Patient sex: F
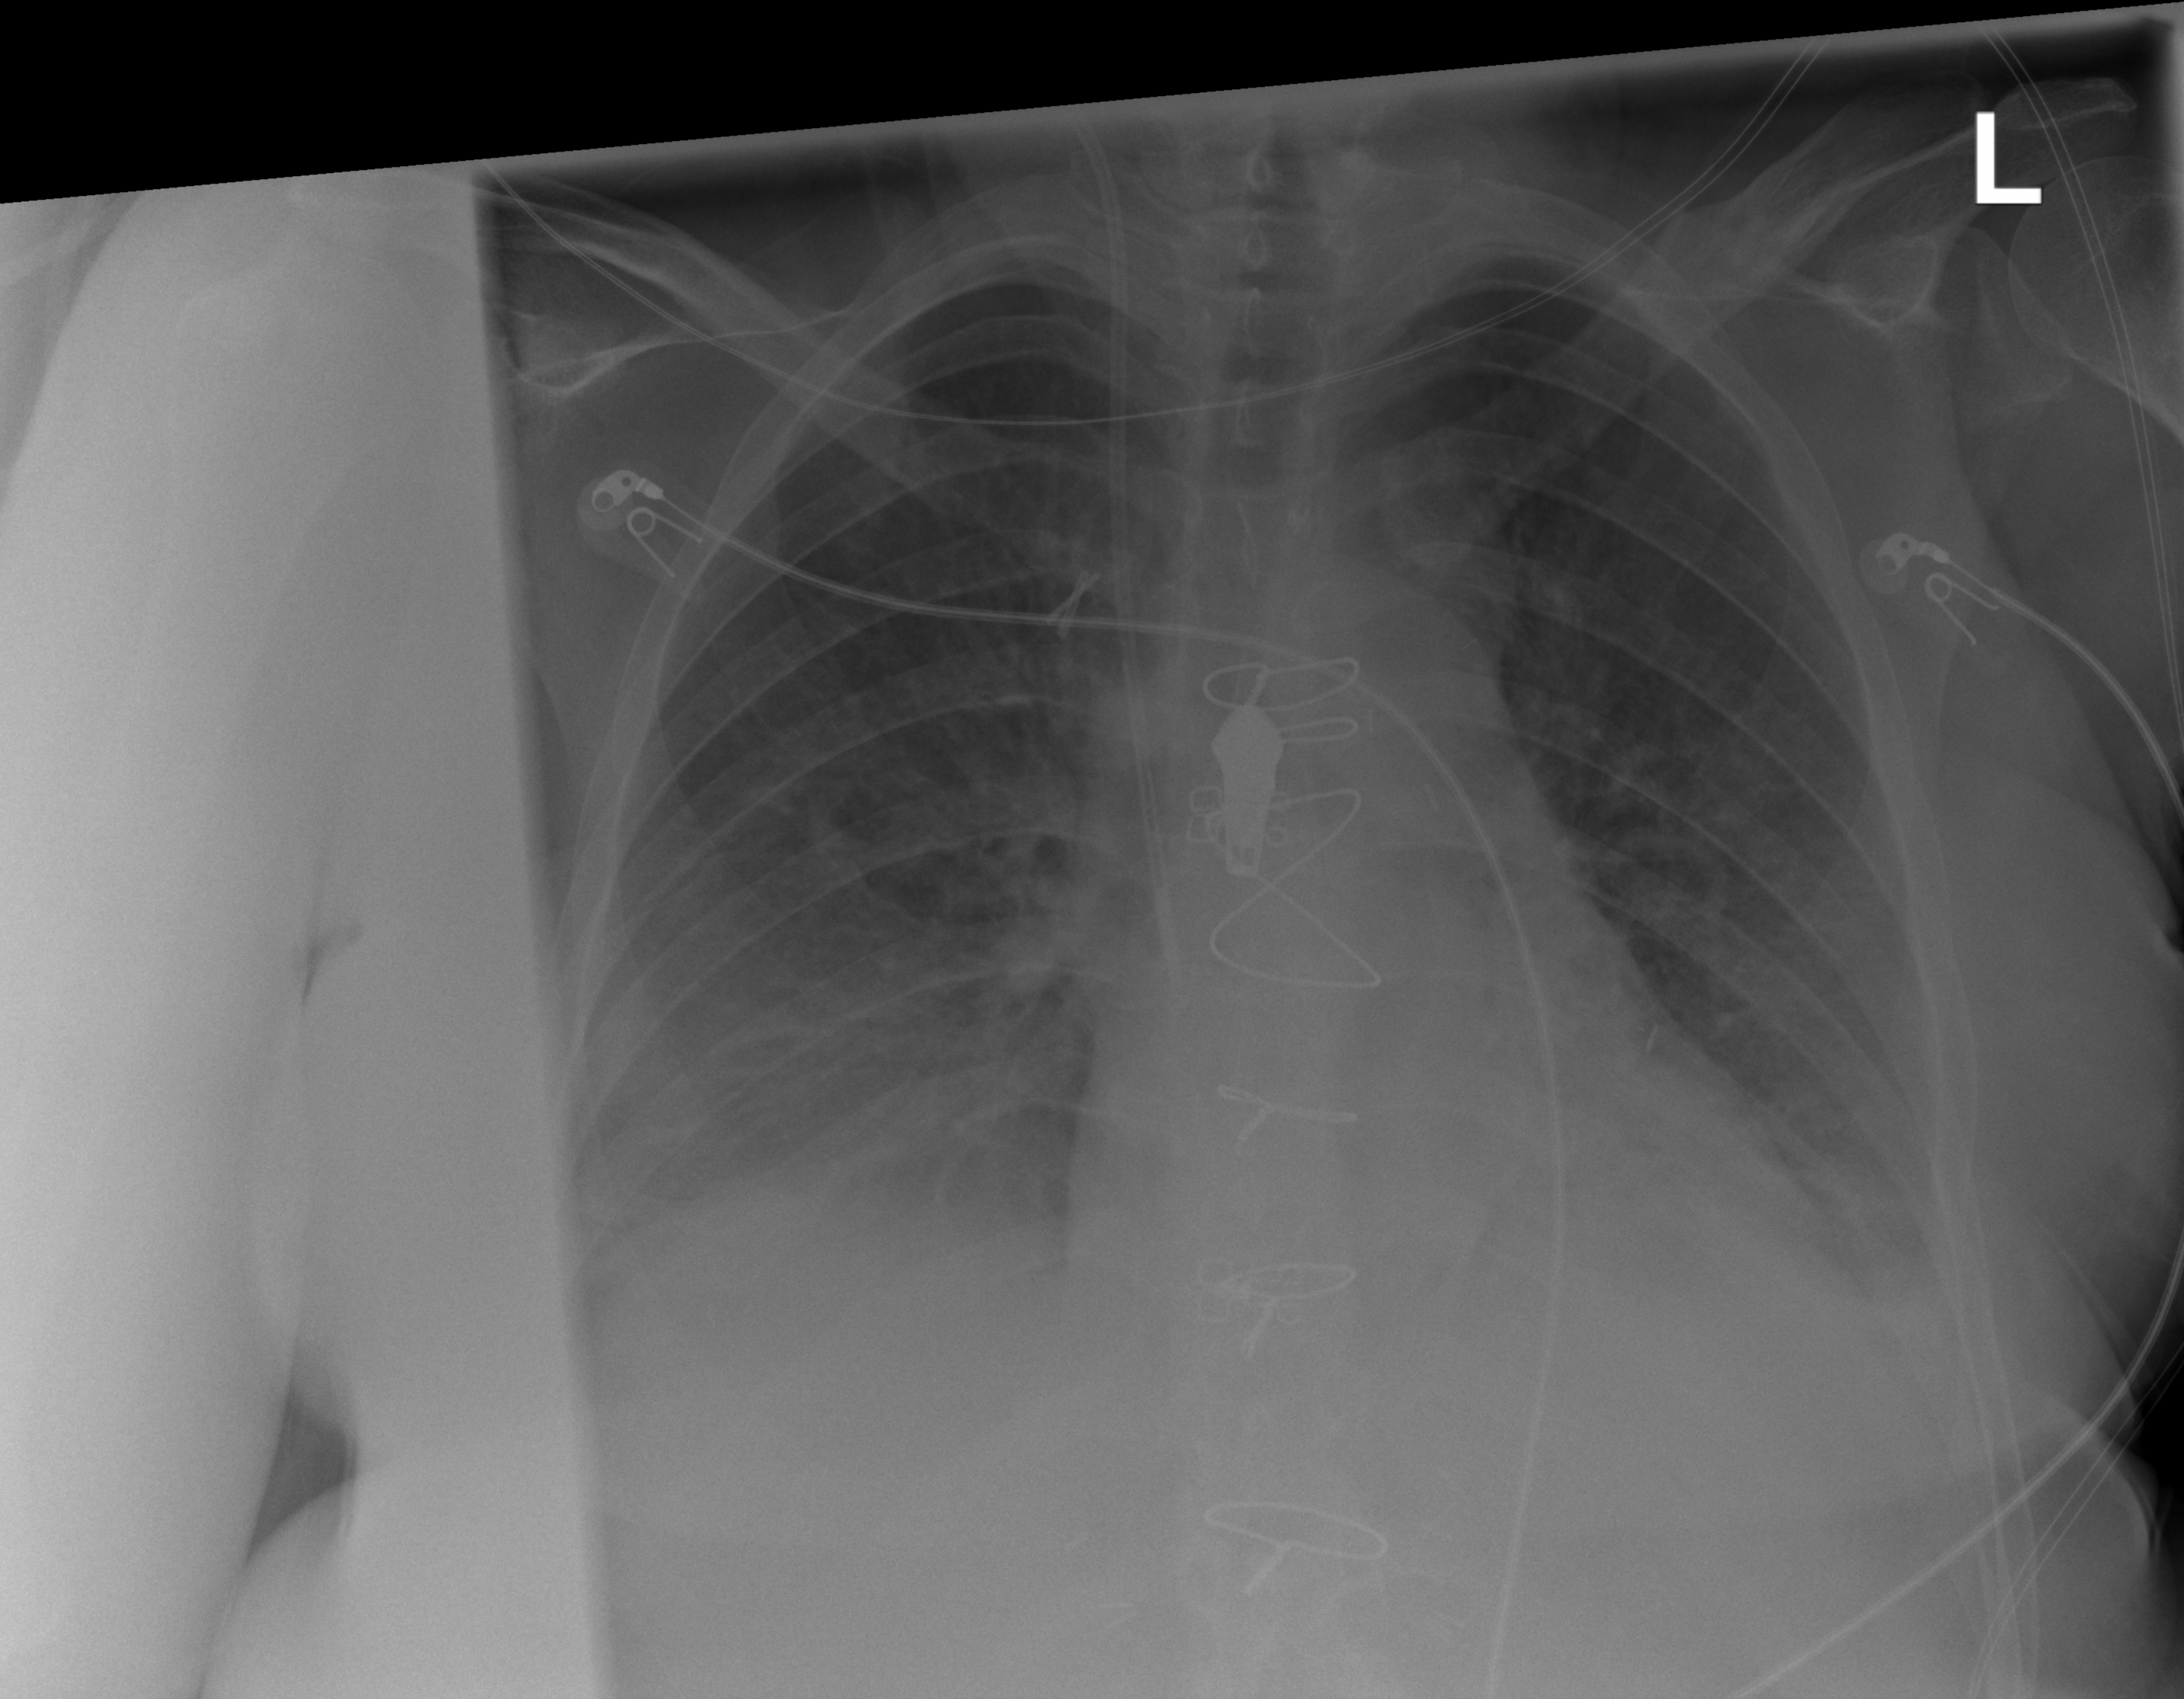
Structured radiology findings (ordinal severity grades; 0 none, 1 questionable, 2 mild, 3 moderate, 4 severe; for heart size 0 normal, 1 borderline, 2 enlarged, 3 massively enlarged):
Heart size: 0
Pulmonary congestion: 2
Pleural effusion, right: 2
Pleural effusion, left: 2
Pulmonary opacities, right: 1
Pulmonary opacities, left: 1
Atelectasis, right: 2
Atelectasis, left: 2